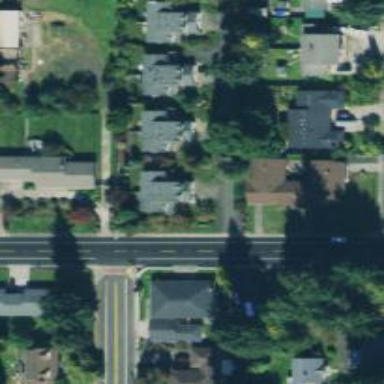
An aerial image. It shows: Residential road.